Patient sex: M
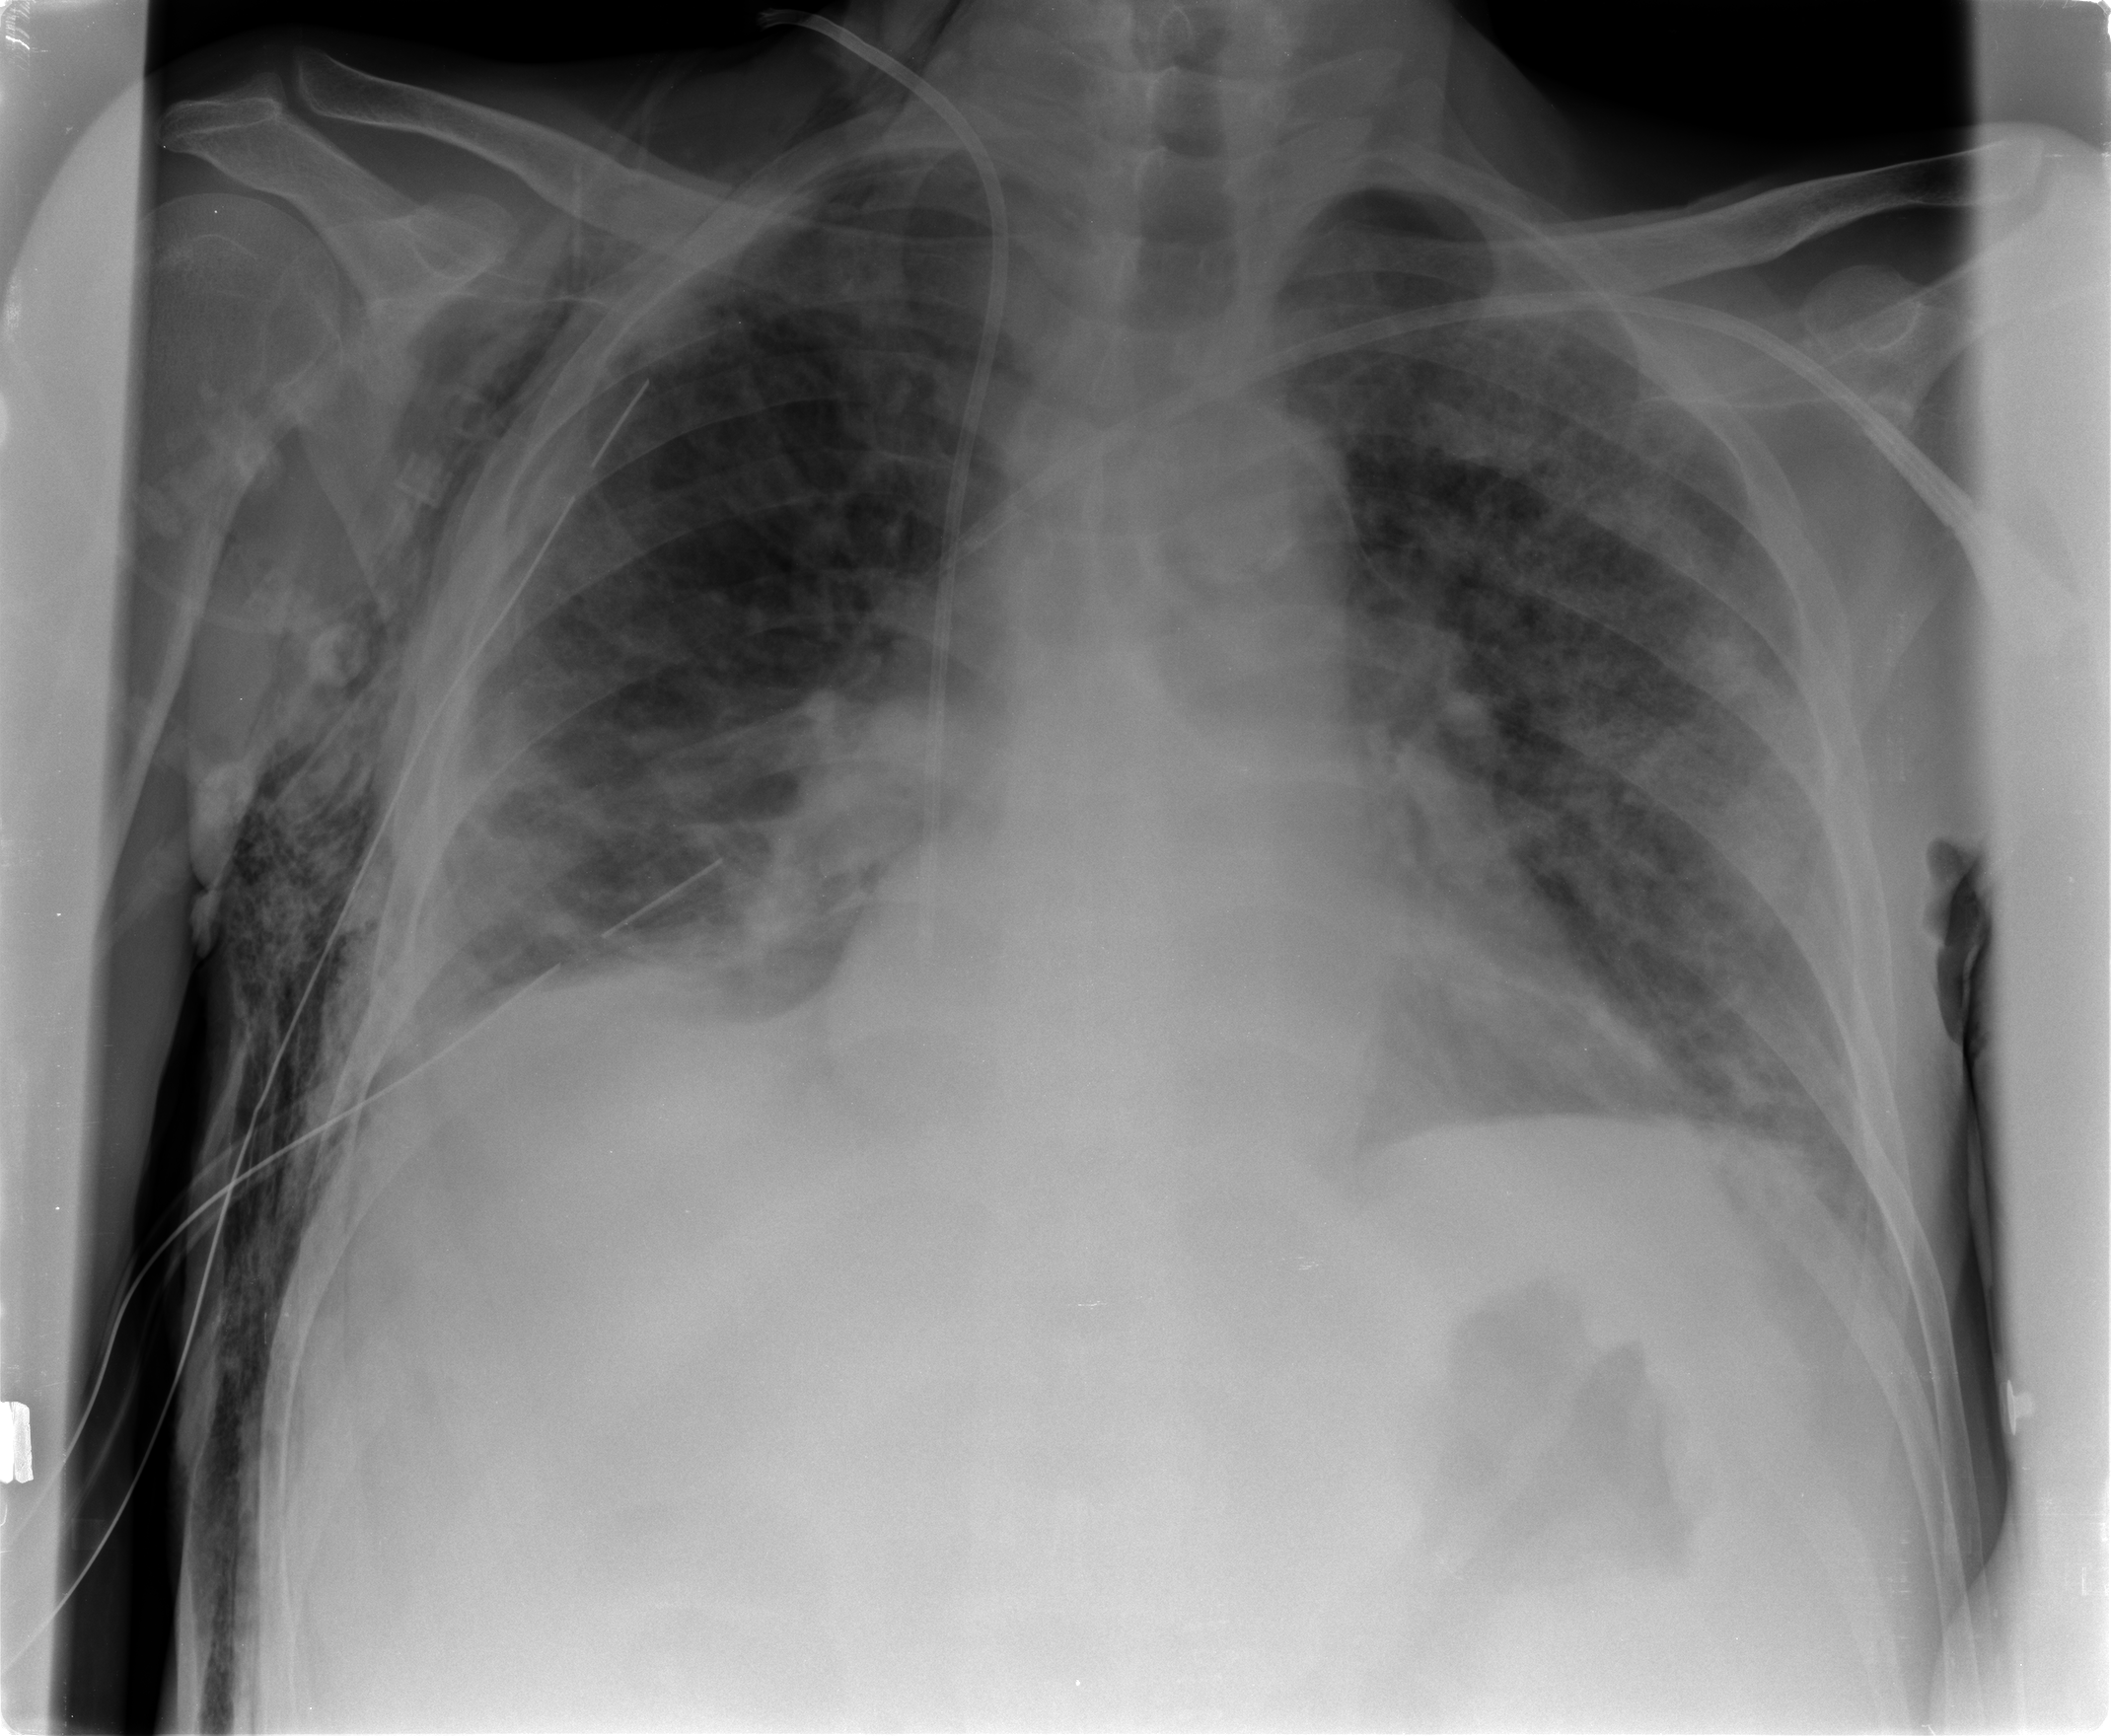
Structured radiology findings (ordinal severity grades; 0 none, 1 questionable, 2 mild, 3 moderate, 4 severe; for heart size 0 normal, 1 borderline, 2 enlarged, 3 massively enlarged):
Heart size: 0
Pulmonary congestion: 2
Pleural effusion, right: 2
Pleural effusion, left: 1
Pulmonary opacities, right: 2
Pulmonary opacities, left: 3
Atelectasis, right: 2
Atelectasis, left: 2